Question: Count the number of objects in the diagram.
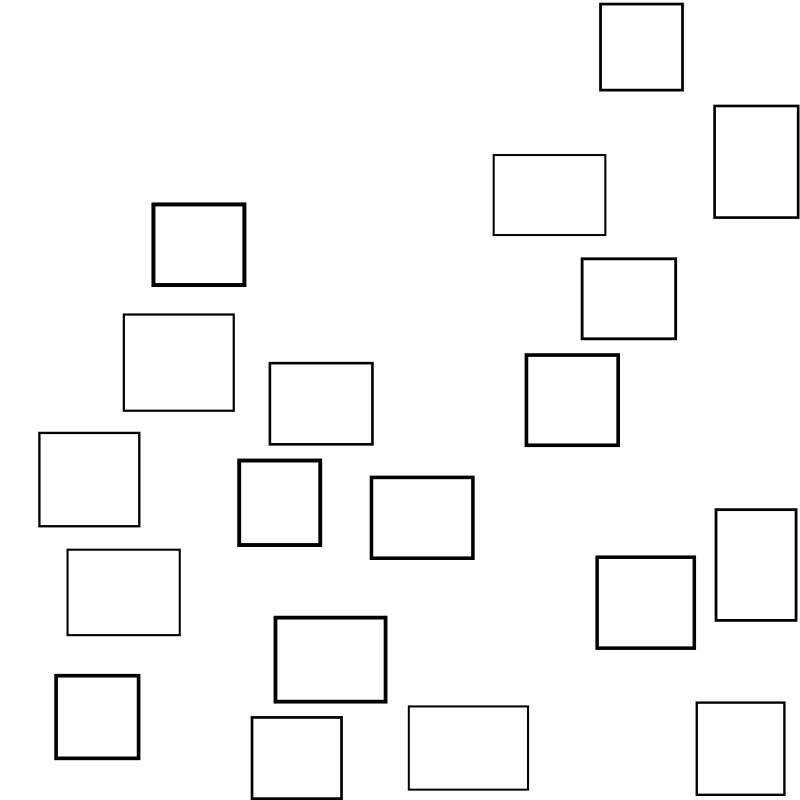
Answer: 19